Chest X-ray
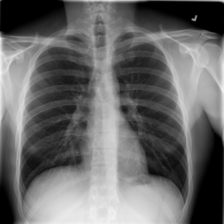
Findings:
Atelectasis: negative
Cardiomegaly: negative
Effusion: negative
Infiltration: negative
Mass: negative
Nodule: negative
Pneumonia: negative
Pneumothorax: negative
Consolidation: negative
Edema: negative
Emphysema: negative
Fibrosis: negative
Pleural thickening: negative
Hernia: negative